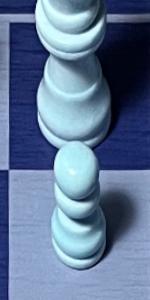
Label: Pawn_White